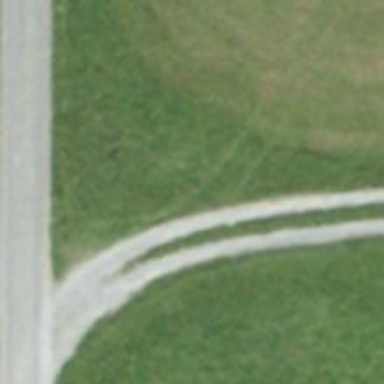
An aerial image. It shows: Track road with grade3 tracktype.